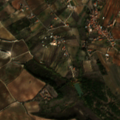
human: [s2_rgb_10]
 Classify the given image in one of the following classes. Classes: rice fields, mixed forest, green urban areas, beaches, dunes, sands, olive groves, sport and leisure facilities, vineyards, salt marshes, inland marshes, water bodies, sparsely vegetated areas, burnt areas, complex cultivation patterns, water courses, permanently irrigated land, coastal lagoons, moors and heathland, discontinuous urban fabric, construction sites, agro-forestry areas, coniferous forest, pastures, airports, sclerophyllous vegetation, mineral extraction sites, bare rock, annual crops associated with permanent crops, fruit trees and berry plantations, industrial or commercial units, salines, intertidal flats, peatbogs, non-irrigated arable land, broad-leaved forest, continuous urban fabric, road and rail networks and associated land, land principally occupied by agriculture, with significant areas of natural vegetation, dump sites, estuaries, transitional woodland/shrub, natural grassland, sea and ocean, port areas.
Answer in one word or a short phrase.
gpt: permanently irrigated land, vineyards, complex cultivation patterns, transitional woodland/shrub